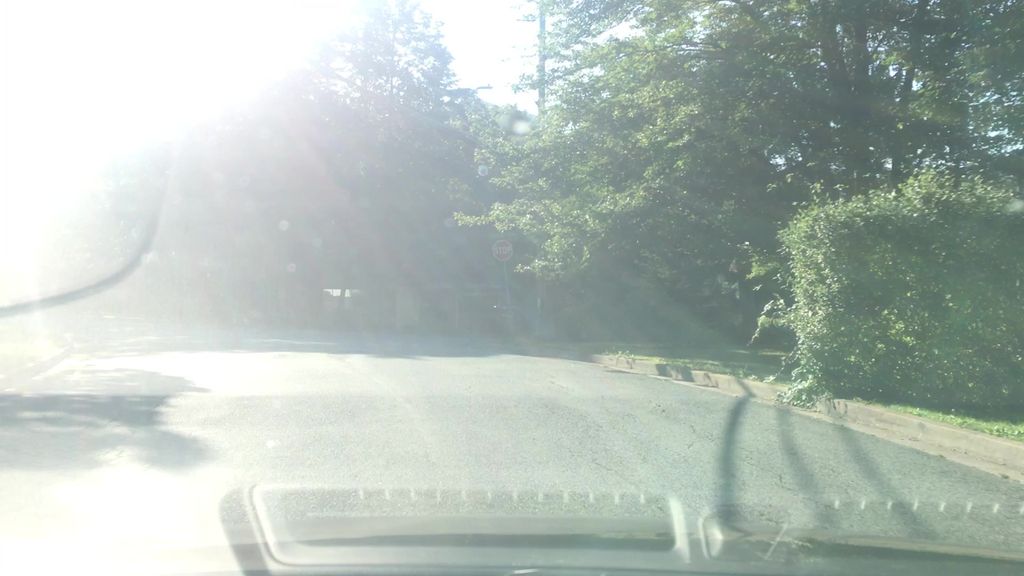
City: halifax